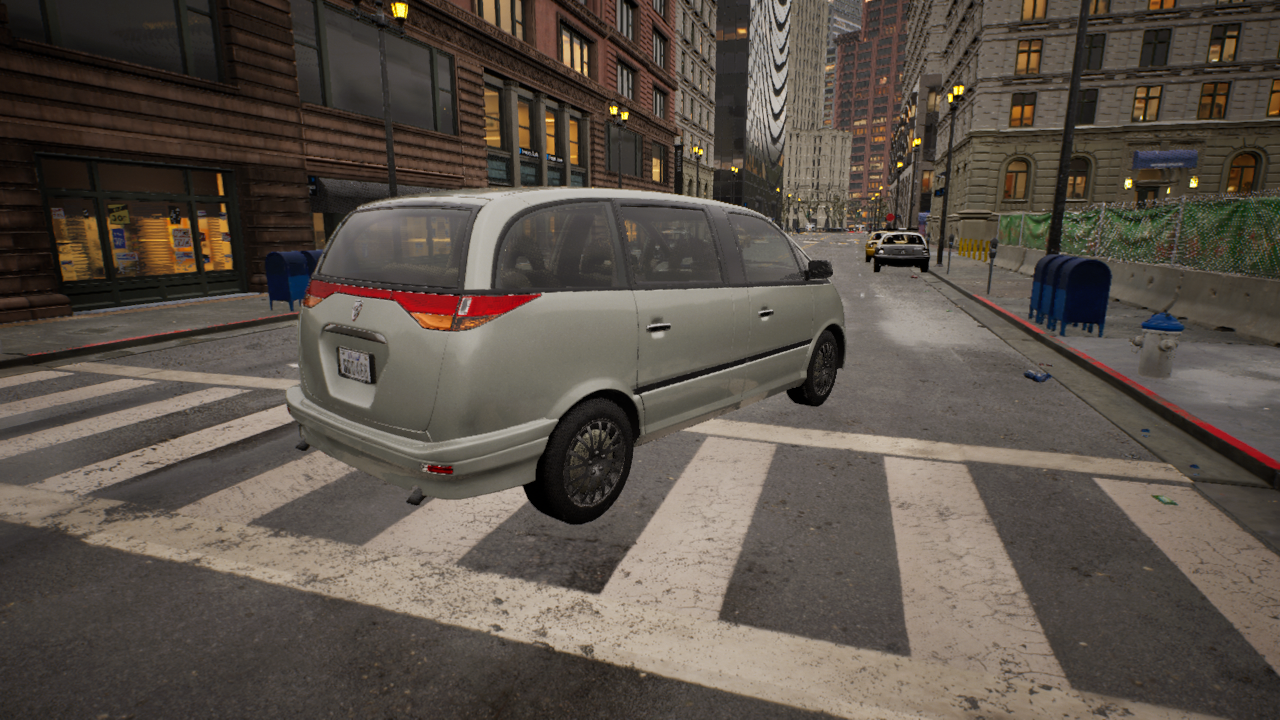
Venue: intersection
Lighting: golden hour
Vehicle rig: minivan